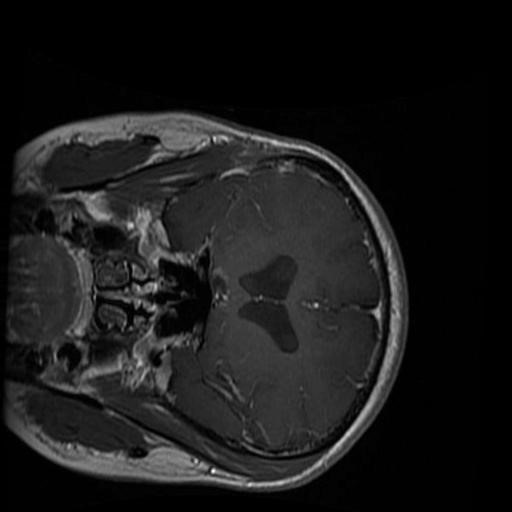
Label: brain_glioma